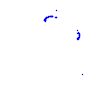
Particle: proton